Question: As per screenshot below. I am pretty sure someone has done this before! =)
The circle is a bonus, would be very happy with a solution that allows highlighting of a given "div"

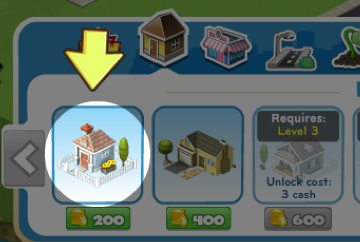
Answer: <URL>
No need for a plugin. This can be accomplished with very little jQuery code, showing a blackout overlay with the selected div at a z-index above it:
'''
$('.expose').click(function(e){
$(this).css('z-index','99999');
$('#overlay').fadeIn(300);
});
$('#overlay').click(function(e){
$('#overlay').fadeOut(300, function(){
$('.expose').css('z-index','1');
});
});
'''
According to the following HTML & CSS... just add the 'expose' class to any element you want isolated on click:
'''
<div class="expose">Some content</div>
<textarea class="expose">Some content</textarea><br />
<input type="text" class="expose" value="Some content" /><br />
<div id="overlay"></div>
.expose {
position:relative;
}
#overlay {
background:rgba(0,0,0,0.3);
display:none;
width:100%; height:100%;
position:absolute; top:0; left:0; z-index:99998;
}
'''
<URL>